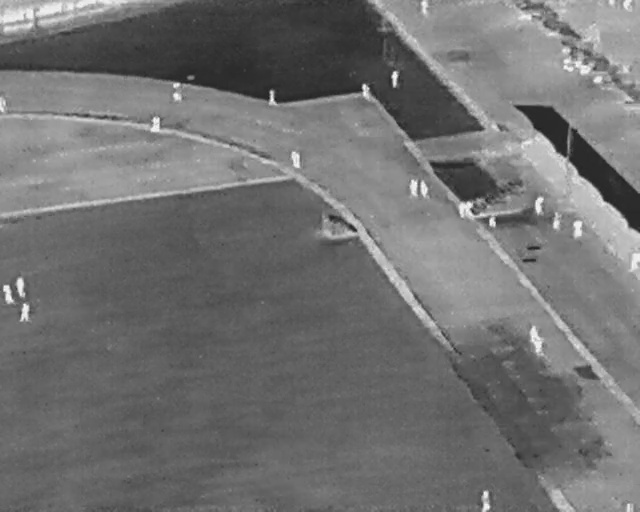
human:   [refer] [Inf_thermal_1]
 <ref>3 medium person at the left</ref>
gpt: <box>[[1, 54, 5, 57, 2], [0, 56, 3, 58, 2], [2, 60, 5, 61, 2]]</box>

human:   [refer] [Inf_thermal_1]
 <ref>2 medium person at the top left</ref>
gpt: <box>[[22, 23, 25, 25, 2], [26, 16, 29, 19, 2]]</box>

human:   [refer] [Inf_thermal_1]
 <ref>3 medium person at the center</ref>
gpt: <box>[[44, 29, 47, 32, 2], [64, 36, 67, 37, 2], [63, 35, 65, 37, 2]]</box>

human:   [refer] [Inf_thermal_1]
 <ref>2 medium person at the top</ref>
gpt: <box>[[41, 17, 43, 19, 2], [55, 17, 58, 18, 2]]</box>

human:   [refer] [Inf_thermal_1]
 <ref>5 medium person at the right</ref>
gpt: <box>[[82, 63, 84, 66, 2], [88, 43, 91, 45, 2], [85, 42, 88, 44, 2], [82, 39, 86, 41, 2], [71, 40, 74, 41, 2]]</box>

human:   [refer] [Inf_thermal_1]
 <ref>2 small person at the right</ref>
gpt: <box>[[75, 42, 78, 44, 2], [70, 40, 73, 41, 2]]</box>

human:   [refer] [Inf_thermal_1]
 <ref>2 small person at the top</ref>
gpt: <box>[[60, 14, 63, 16, 2], [65, 0, 67, 2, 2]]</box>